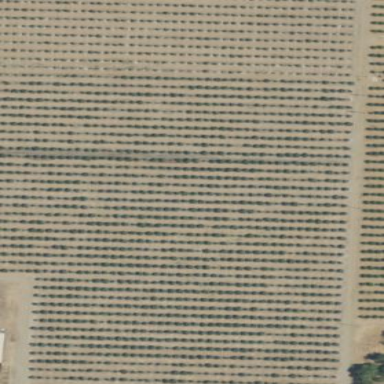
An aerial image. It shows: Orchard.